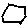
Label: hexagon